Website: bh-photo
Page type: order-tracking
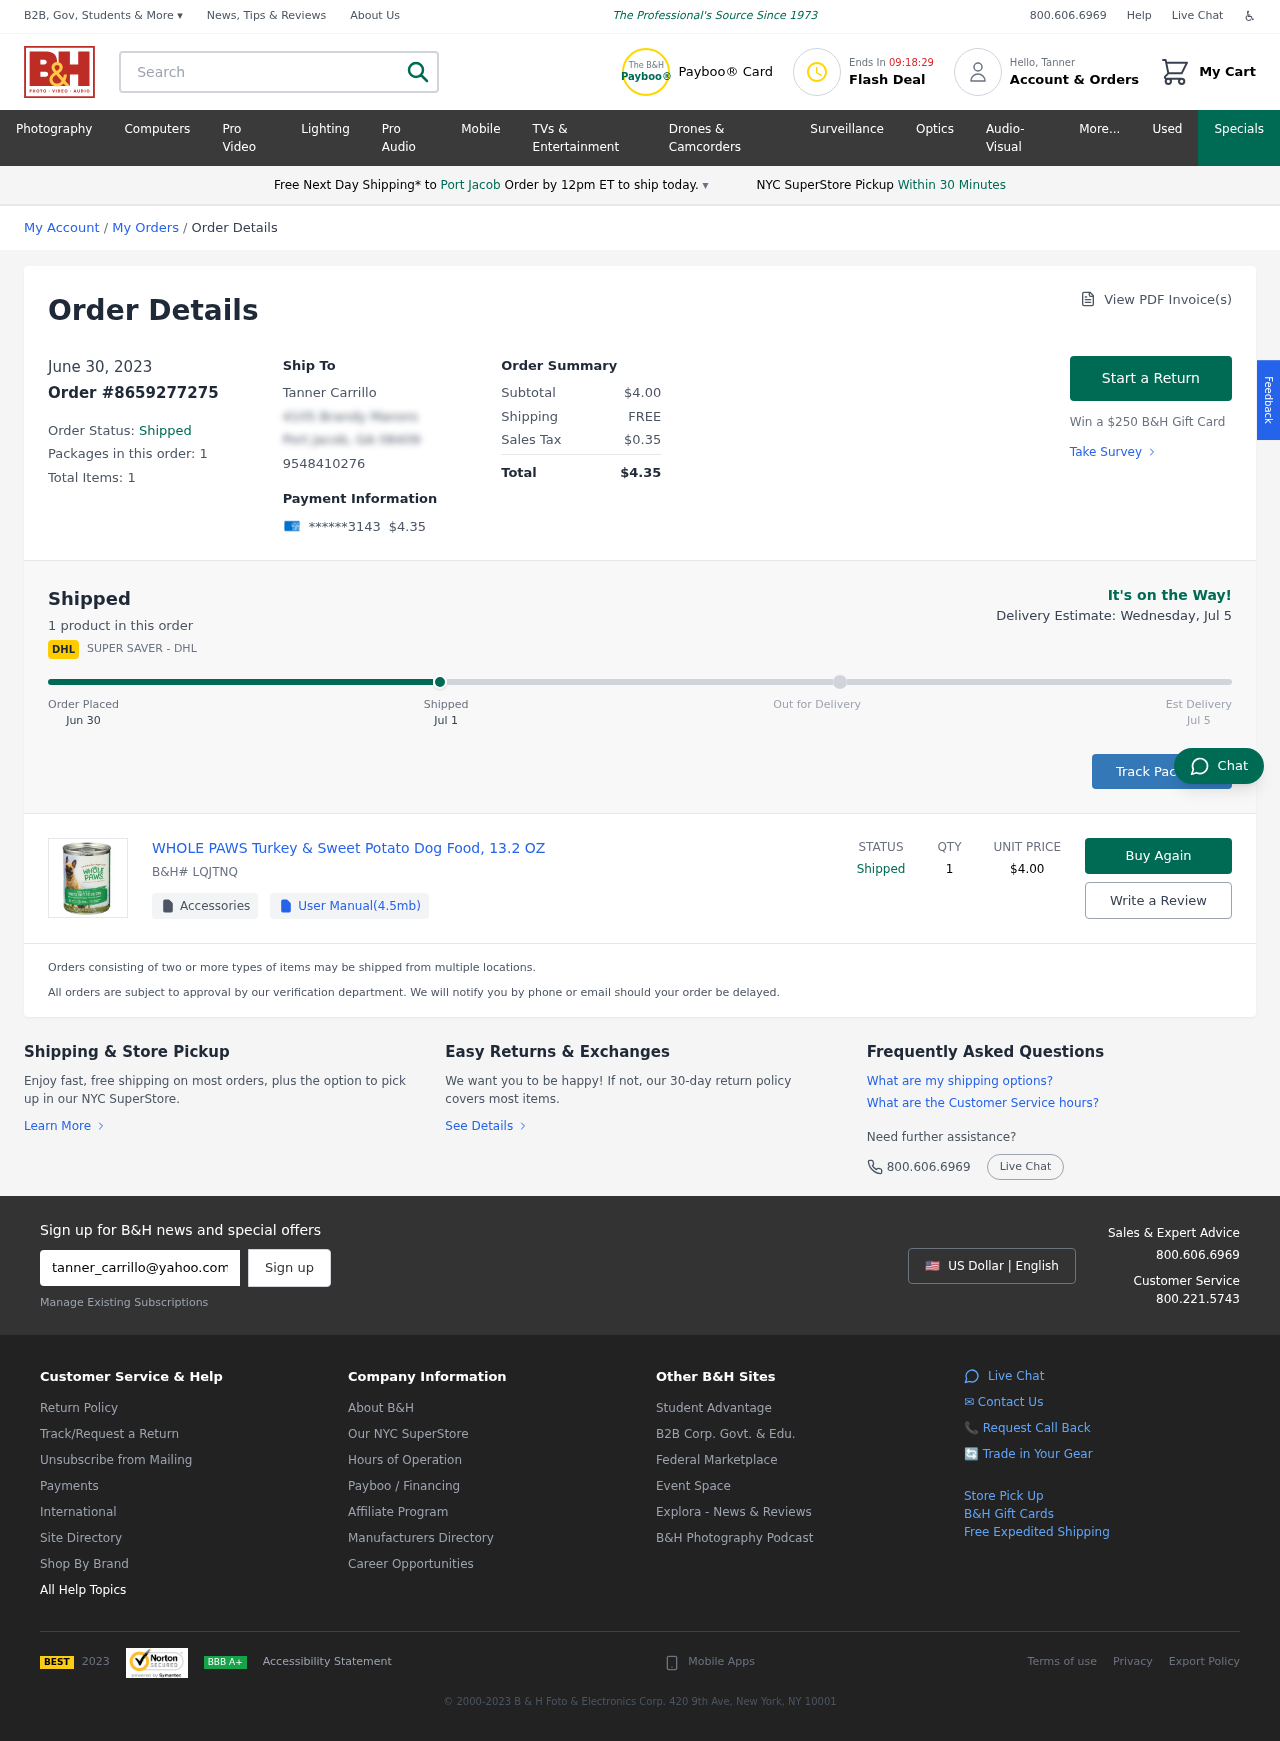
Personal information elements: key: PII_CARD_LAST4
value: ******3143
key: PII_CITY
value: Port Jacob
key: PII_EMAIL
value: tanner_carrillo@yahoo.com
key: PII_FIRSTNAME
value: Tanner
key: PII_FULLNAME
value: Tanner Carrillo
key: PII_PHONE
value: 9548410276
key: PII_STREET
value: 4105 Brandy Manors
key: PII_CITY_STATE_ZIP
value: Port Jacob, GA 08409
Product elements: key: PRODUCT1_NAME
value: WHOLE PAWS Turkey & Sweet Potato Dog Food, 13.2 OZ
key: PRODUCT1_PRICE
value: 4
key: PRODUCT1_QUANTITY
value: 1
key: PRODUCT1_SKU
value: LQJTNQ
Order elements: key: ORDER_DATE
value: Jun 30
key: ORDER_DATE
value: June 30, 2023
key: ORDER_ID
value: Order #8659277275
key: ORDER_NUM_PACKAGES
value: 1
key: ORDER_NUM_ITEMS
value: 1
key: ORDER_NUM_ITEMS
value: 1 product
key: ORDER_TOTAL
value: $4.35
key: ORDER_SUBTOTAL
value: $4.00
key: ORDER_SHIPPING_COST
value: FREE
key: ORDER_TAX
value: $0.35
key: ORDER_DELIVERY_DATE
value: Jul 5
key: ORDER_DELIVERY_DATE
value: Delivery Estimate: Wednesday, Jul 5
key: ORDER_SHIPPING_DATE
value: Jul 1
Search elements: key: HEADER_SEARCH
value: Search